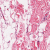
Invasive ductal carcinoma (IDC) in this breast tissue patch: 0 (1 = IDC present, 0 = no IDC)